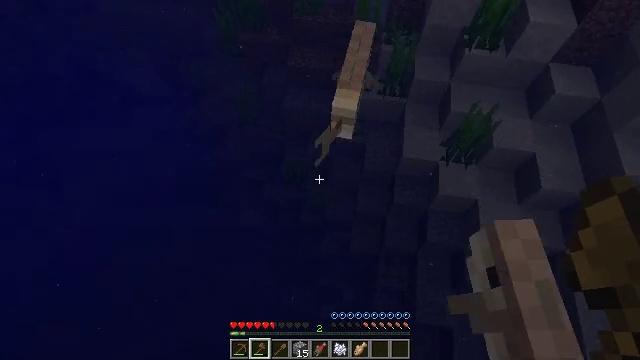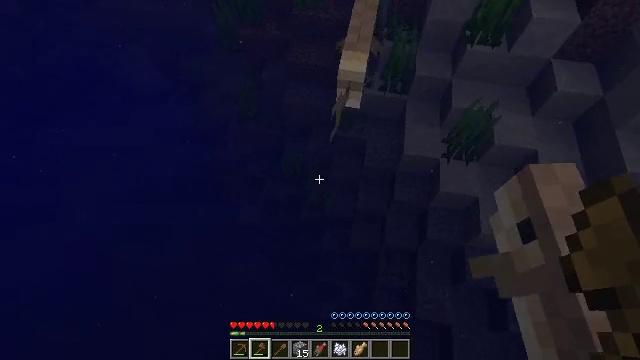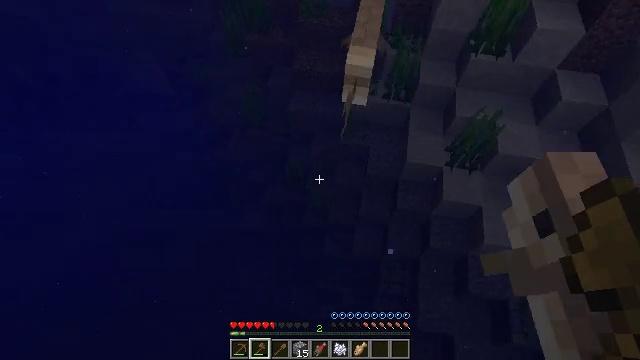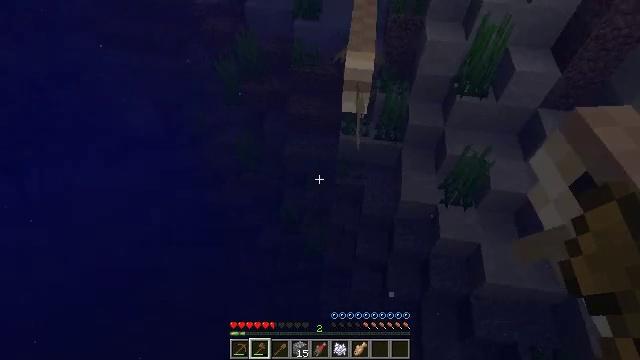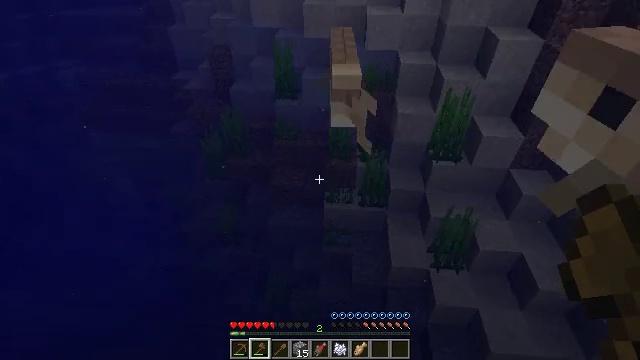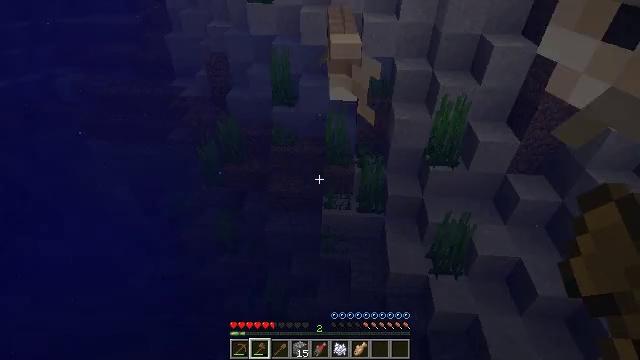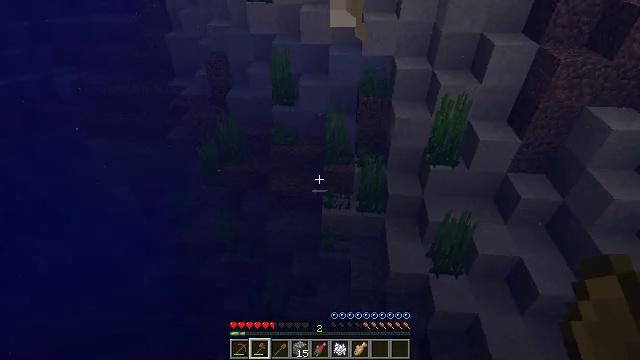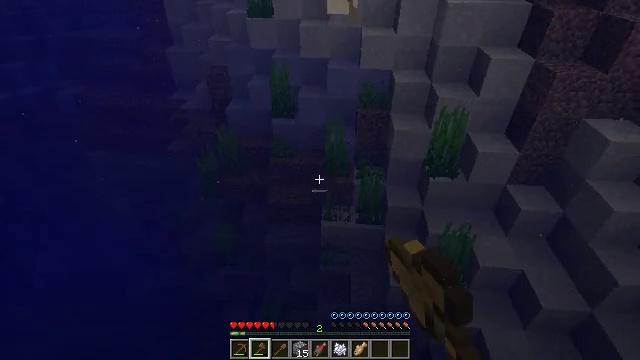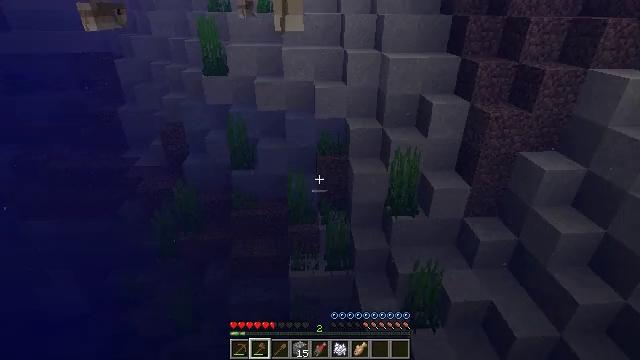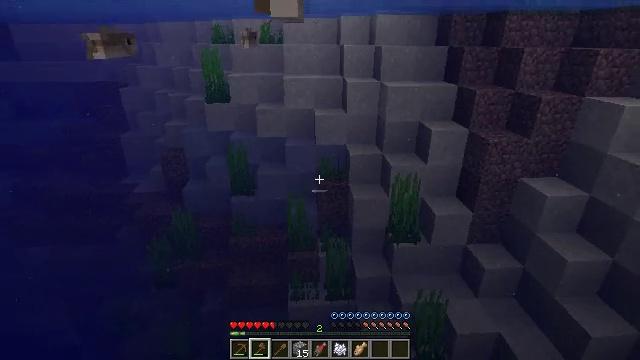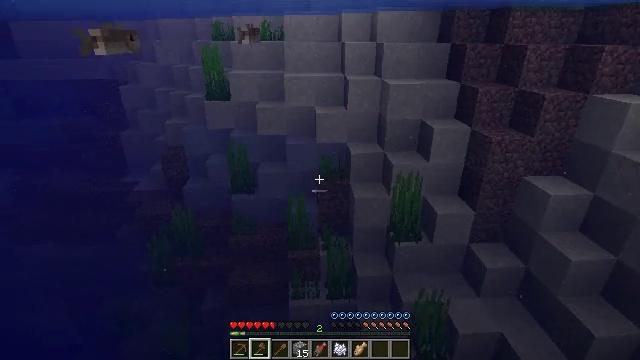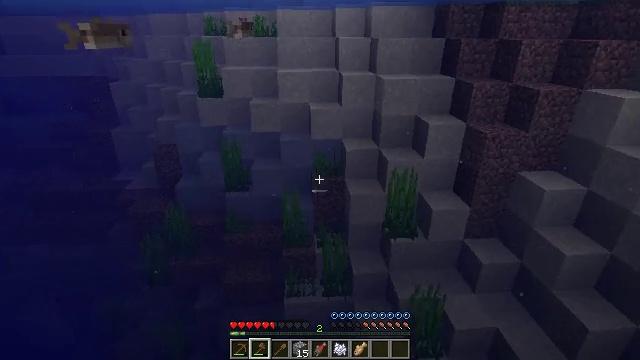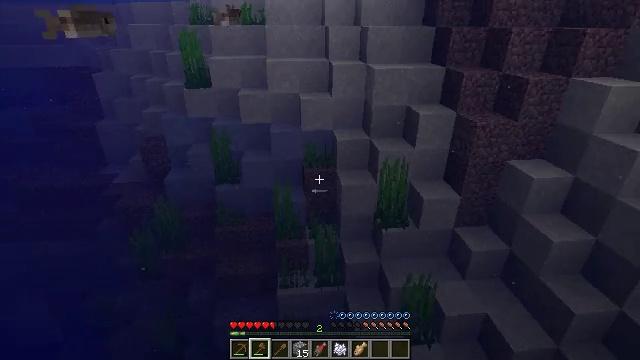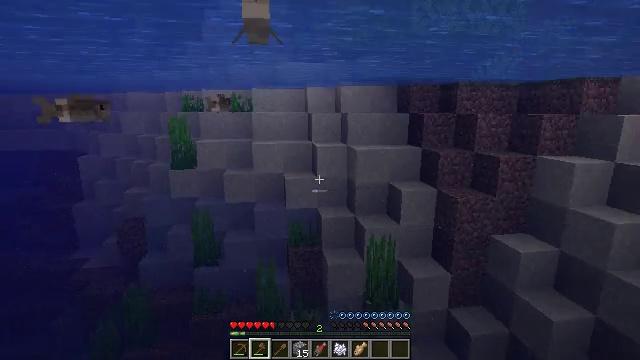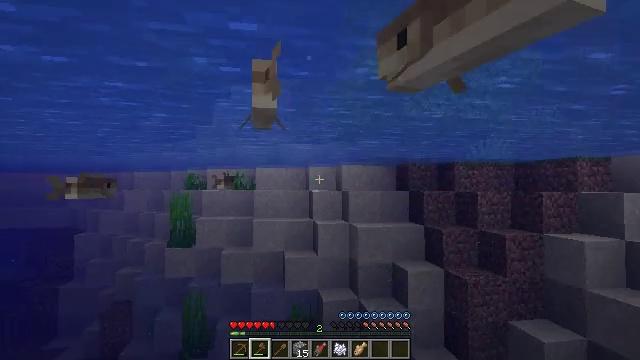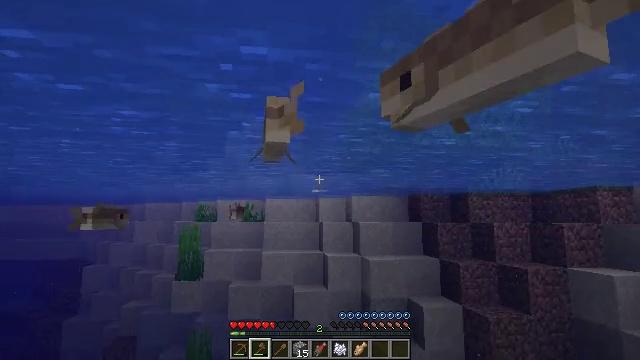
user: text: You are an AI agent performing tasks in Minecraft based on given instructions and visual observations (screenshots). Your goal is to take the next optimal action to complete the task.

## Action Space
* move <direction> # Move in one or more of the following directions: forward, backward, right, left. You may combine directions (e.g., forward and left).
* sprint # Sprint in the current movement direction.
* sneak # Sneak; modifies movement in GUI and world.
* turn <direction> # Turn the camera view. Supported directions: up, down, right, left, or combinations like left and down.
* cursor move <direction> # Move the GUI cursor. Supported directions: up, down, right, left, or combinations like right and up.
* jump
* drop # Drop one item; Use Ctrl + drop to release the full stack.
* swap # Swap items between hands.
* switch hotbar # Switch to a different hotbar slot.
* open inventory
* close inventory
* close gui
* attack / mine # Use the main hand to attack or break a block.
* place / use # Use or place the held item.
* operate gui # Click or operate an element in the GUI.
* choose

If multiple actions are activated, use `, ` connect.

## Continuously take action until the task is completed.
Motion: motion action
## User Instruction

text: Kill the cod.
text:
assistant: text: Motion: no_op
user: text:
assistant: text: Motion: turn left and up
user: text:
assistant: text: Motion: turn right and up
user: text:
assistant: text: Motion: turn right and up
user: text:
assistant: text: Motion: turn up
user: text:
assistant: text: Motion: attack / mine
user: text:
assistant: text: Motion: move forward, turn up, attack / mine
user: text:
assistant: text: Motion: move forward, turn right and up, attack / mine
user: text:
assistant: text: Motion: move forward, turn up, attack / mine
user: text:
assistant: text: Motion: move forward, attack / mine
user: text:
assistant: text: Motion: move forward, turn right, attack / mine
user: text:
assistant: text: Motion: move forward, turn right and down
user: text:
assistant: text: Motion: move forward, turn right and up
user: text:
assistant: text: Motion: move forward, turn up
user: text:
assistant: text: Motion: move forward, turn left and up
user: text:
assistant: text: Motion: move forward
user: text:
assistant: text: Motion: move forward, turn left
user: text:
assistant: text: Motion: move forward, turn left
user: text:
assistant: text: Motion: move forward, turn left
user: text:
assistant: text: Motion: move forward, turn left
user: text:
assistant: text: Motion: move forward
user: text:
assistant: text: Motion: move forward, turn up
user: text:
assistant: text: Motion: move forward
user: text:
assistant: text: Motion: move forward, turn right and down
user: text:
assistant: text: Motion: turn right and down
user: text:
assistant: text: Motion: turn right and down
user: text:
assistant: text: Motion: no_op
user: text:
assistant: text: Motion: turn right and up
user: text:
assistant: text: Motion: no_op
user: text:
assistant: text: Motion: turn right, attack / mine